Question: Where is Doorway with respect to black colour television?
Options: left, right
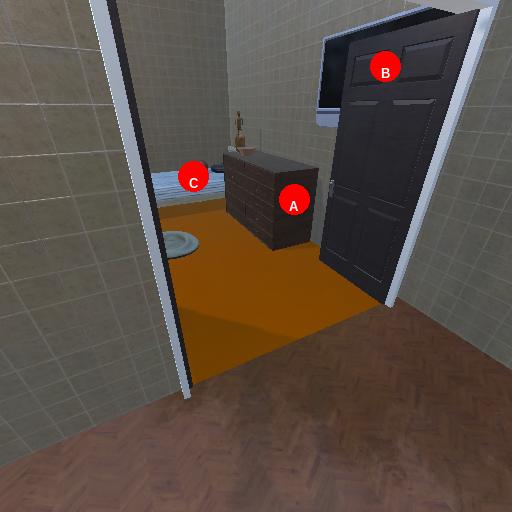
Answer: left